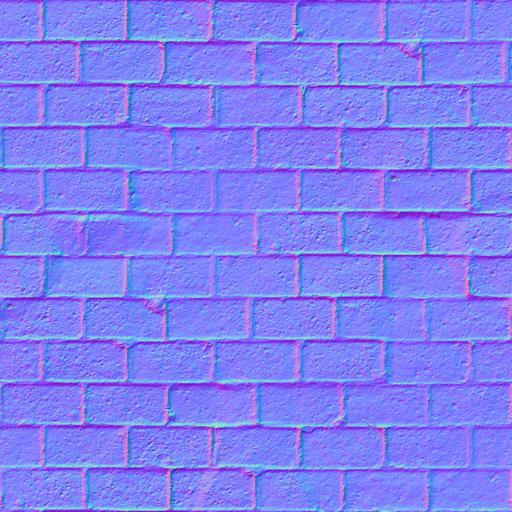
pavement paving stones